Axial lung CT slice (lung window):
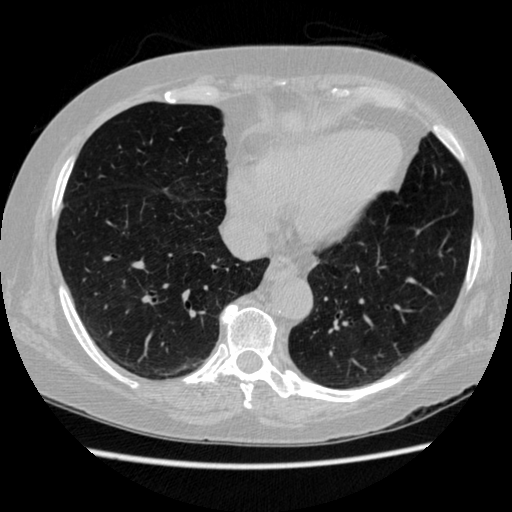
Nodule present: no